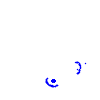
Particle: kaon